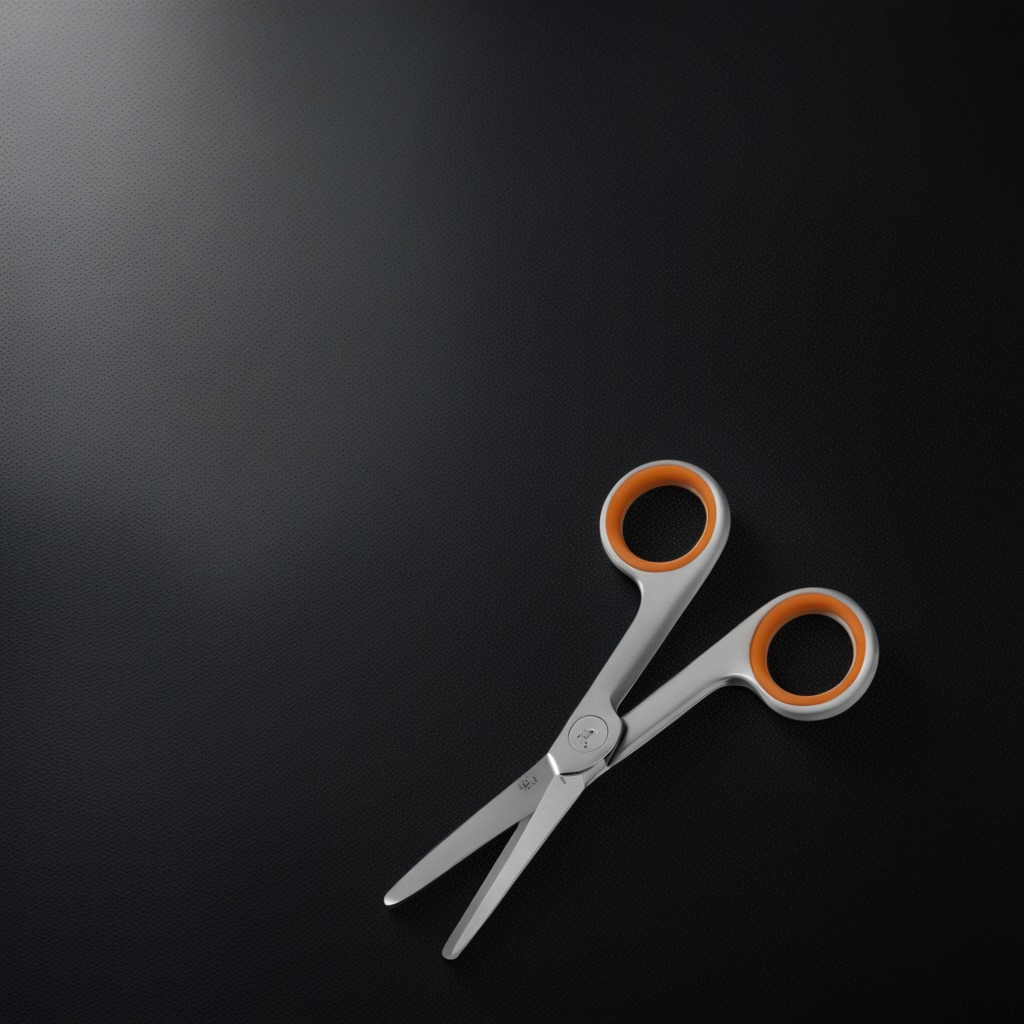
A scissor lies on a clean granite tabletop covered with a black rubber mat inside a workshop at night dim ambient light soft shadows worn but beneath the mat